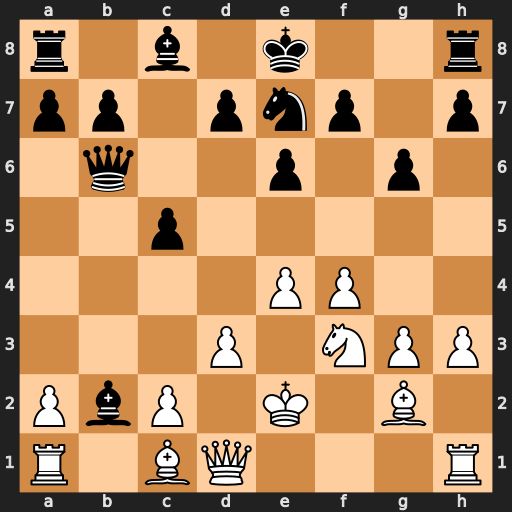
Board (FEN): r1b1k2r/pp1pnp1p/1q2p1p1/2p5/4PP2/3P1NPP/PbP1K1B1/R1BQ3R
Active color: w
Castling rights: kq
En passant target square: -
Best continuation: Rb1 Bg7 Rxb6